Question: How would I get the position of my element that's overflowing to the left? I have set my document to be 'overflow: hidden'. The value of the green box on the exact position shows to be 305, where it should be on the negative.
'''
alert($('.menu').position().left);
'''

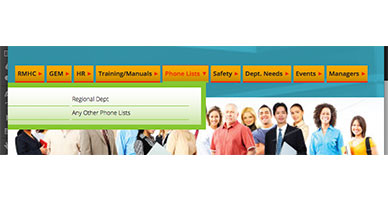
Answer: something like this? <URL>
'''
var posOffScreen = $('.menu').offset();
var offLeftPos = posOffScreen.left;
alert(offLeftPos + 'px');
'''